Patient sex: M
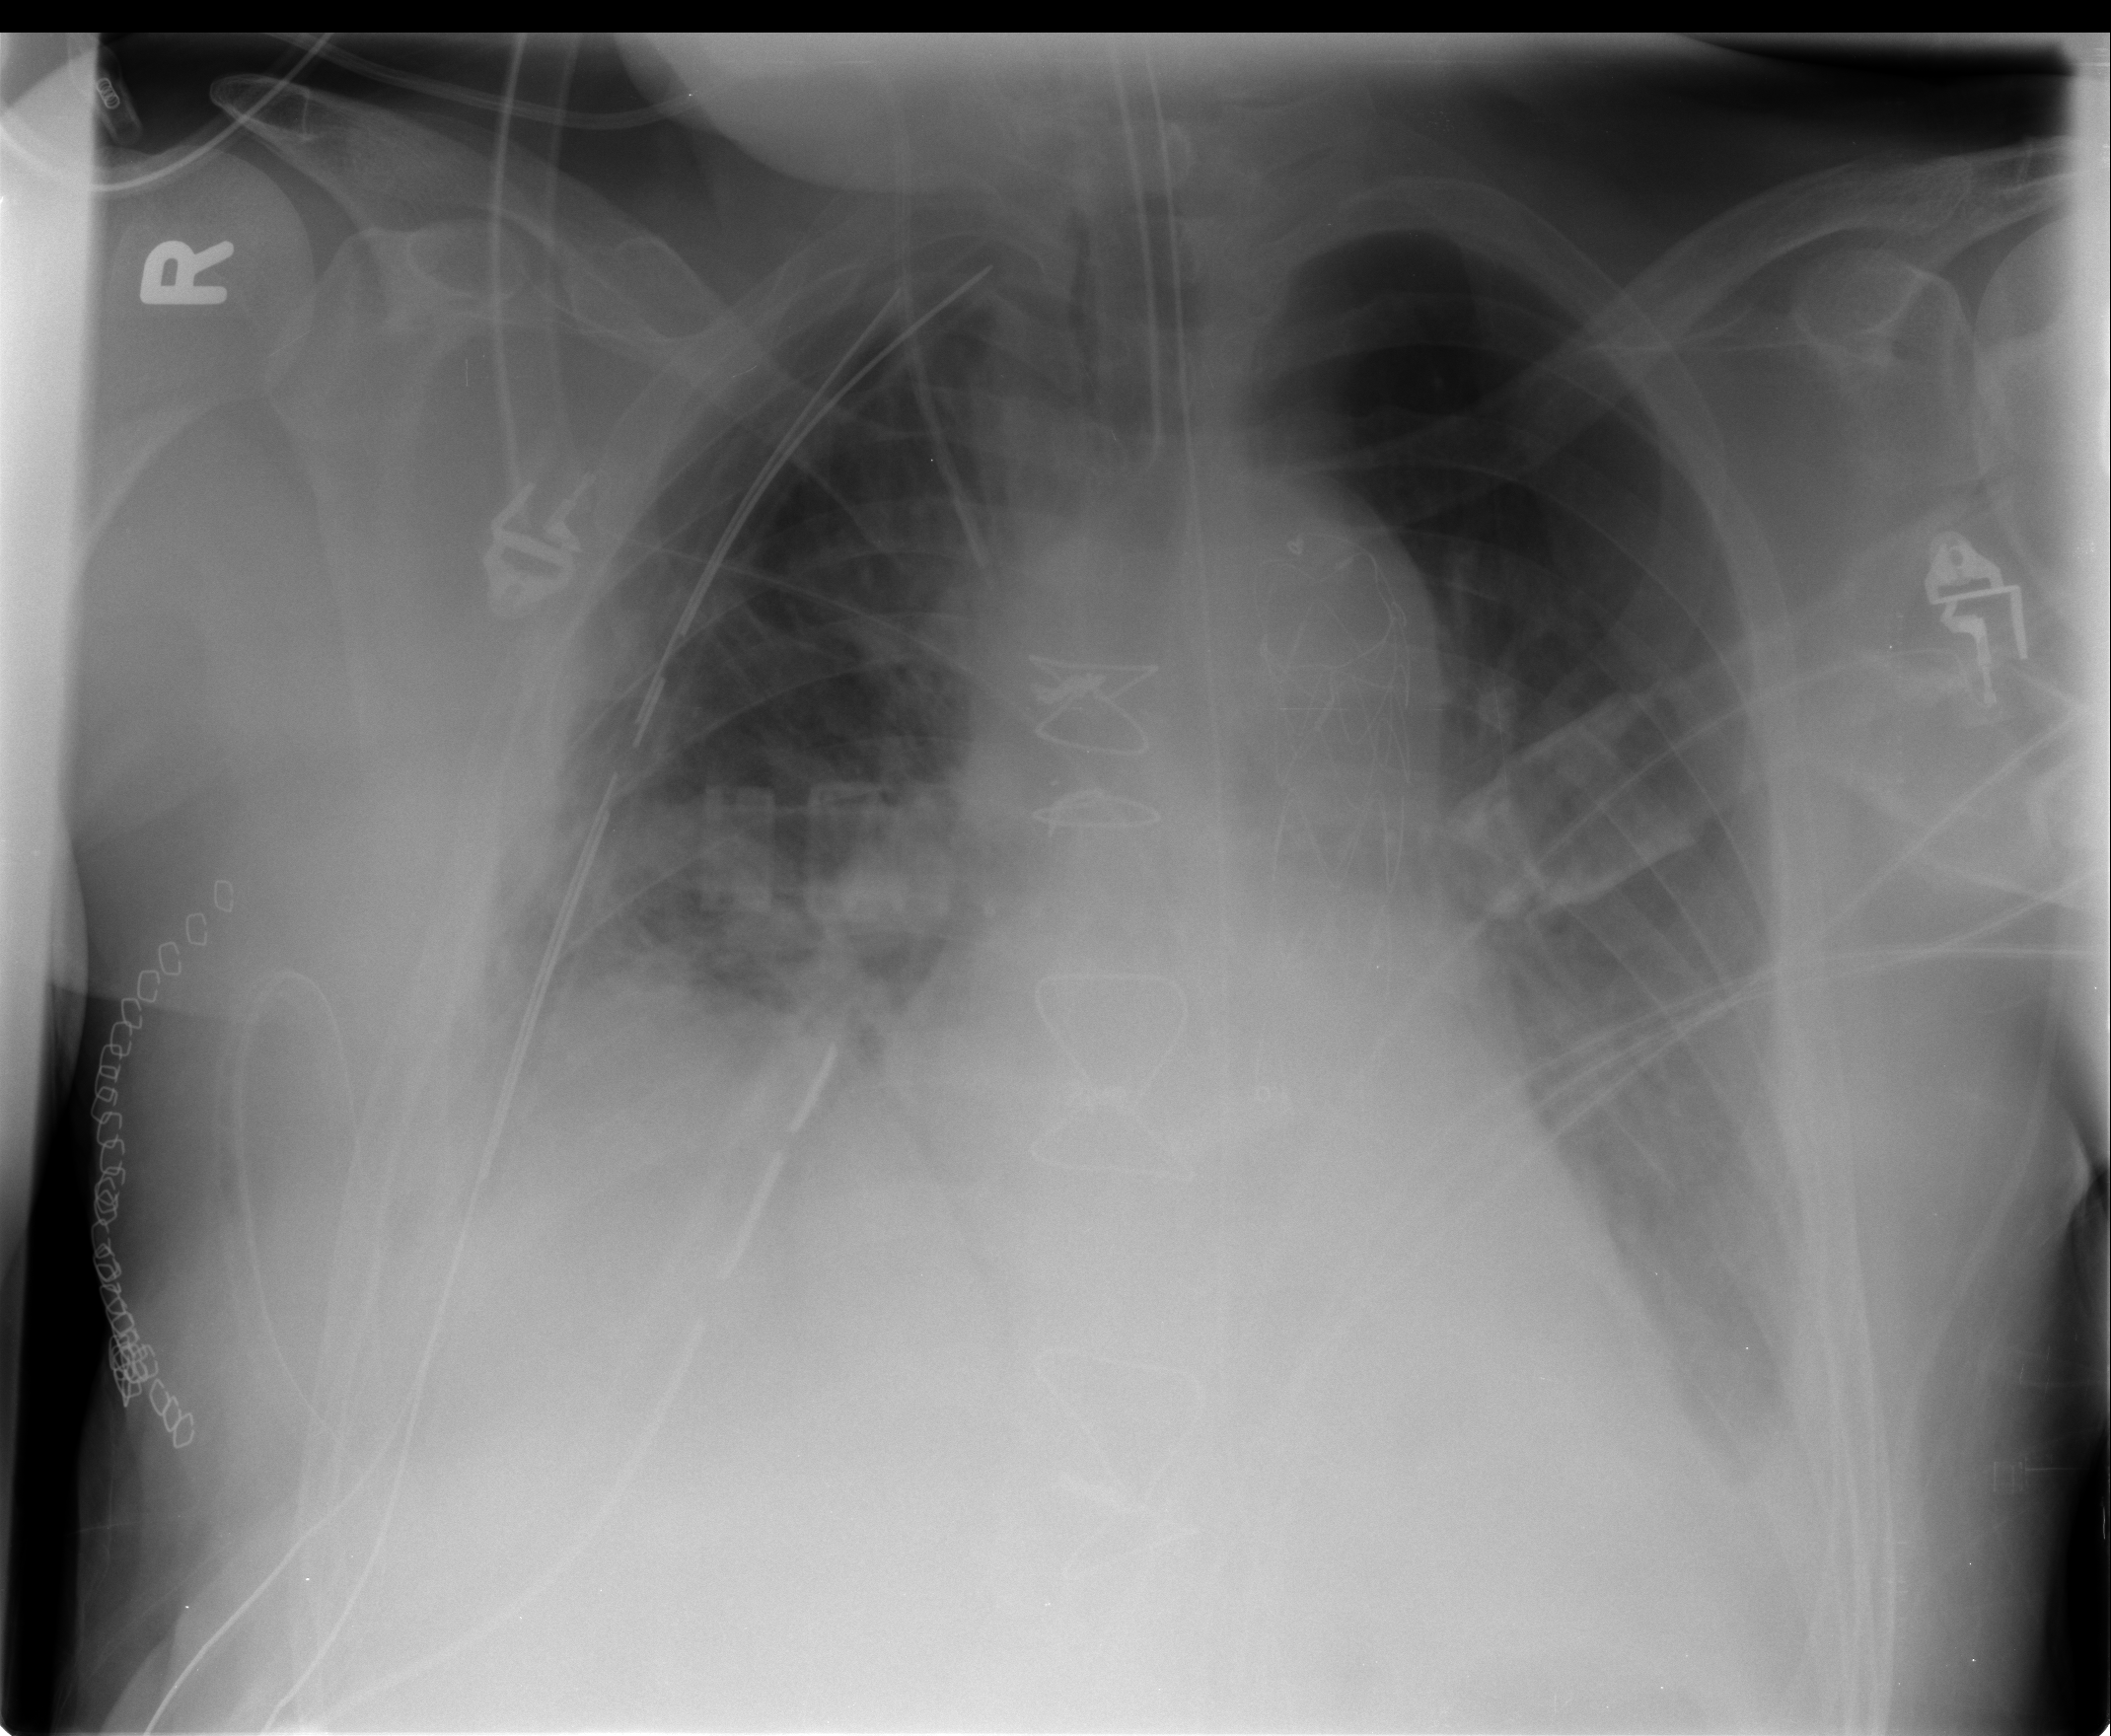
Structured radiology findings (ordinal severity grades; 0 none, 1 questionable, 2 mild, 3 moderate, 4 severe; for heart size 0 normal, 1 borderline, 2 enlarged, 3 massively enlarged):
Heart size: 2
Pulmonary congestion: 1
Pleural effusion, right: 1
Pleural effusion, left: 2
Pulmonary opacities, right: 0
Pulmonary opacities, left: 1
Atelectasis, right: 2
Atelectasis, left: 2